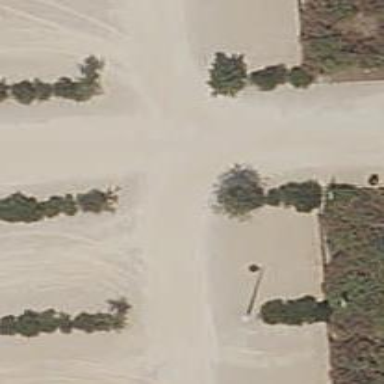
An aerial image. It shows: Parking aisle with sand surface.